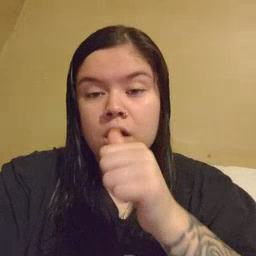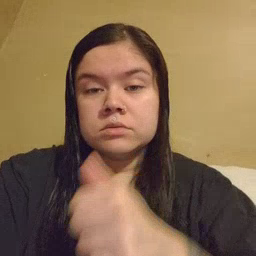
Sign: nuts